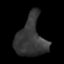
Tissue: skin
Cell type: Epithelial cells
Senescence score: 0.2708
Nuclear area (px): 1085
Mean DAPI intensity: 54.647